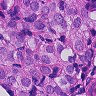
Metastatic tissue present: yes